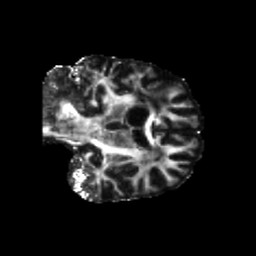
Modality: FA
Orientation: coronal
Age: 74
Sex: female
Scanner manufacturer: siemens
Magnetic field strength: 3 T
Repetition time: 5.25 s
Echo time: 0.08 s